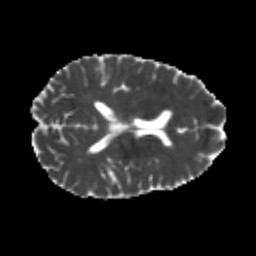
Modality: MD
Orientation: axial
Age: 24
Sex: male
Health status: healthy
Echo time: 0.074 s